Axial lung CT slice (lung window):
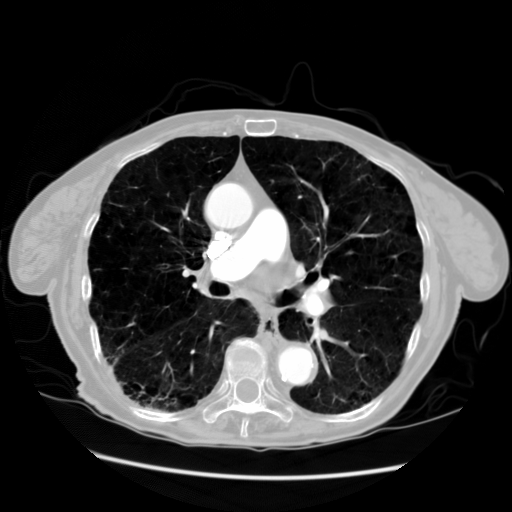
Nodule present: no